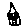
Label: house